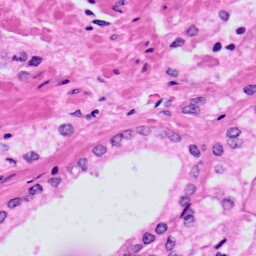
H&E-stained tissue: Prostate